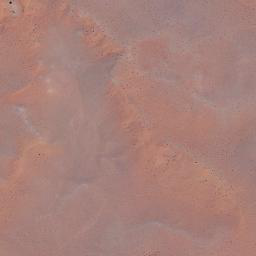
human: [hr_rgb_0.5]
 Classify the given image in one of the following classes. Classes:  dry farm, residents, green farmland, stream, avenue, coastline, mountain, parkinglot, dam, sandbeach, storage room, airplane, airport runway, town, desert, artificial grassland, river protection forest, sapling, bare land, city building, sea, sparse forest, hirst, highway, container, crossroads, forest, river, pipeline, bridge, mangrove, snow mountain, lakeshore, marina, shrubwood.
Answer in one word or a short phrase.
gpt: desert